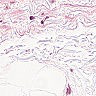
Metastatic tissue present: no